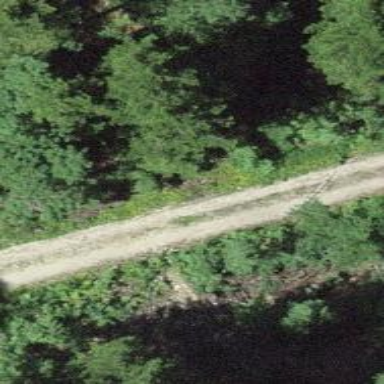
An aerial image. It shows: Compacted grade3 track.